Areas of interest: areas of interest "Home Furnishing and Building Materials Market"
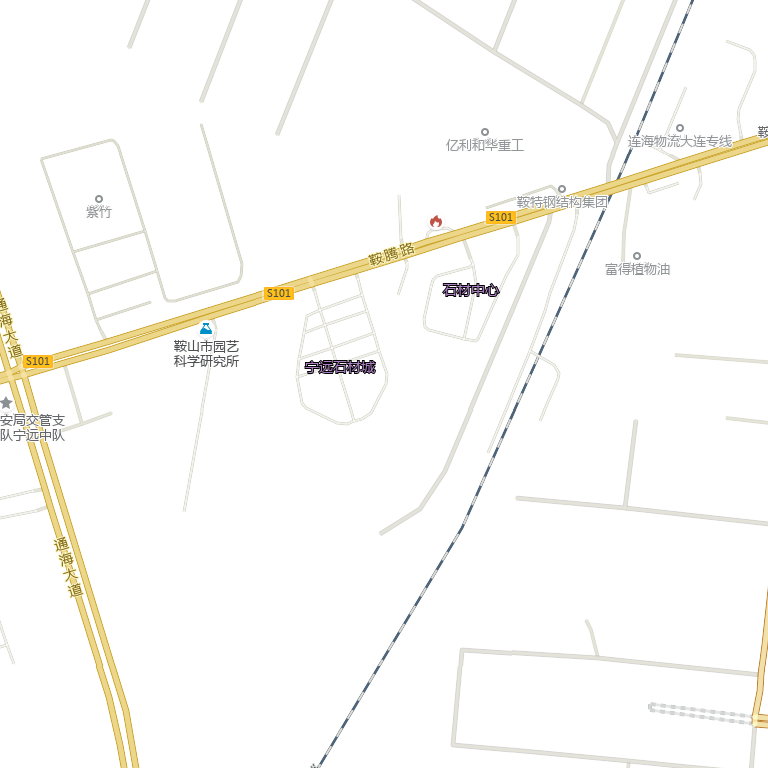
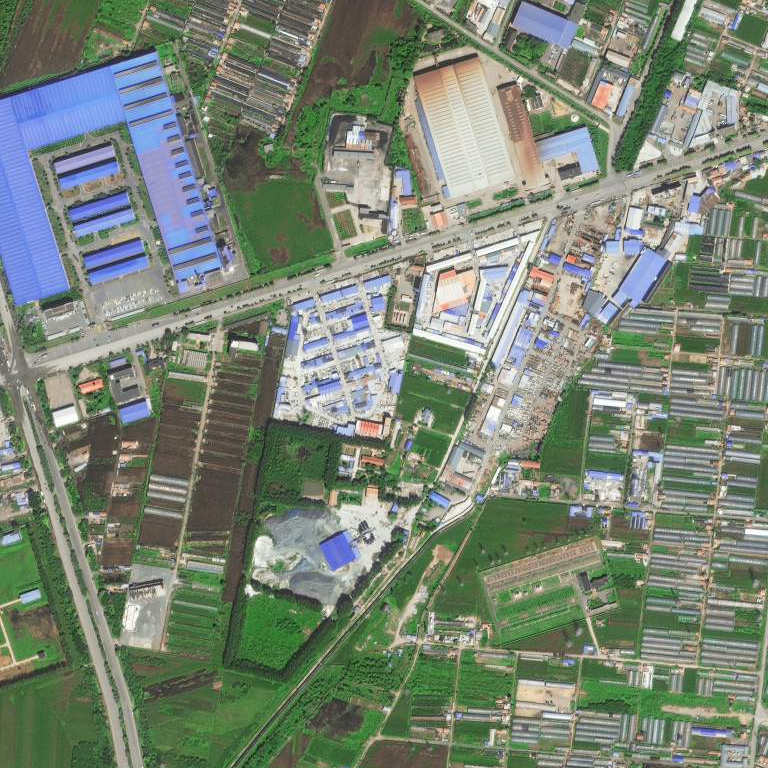